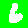
Digit: 6